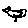
Label: bird